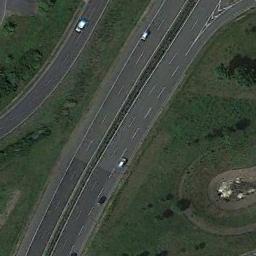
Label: freeway